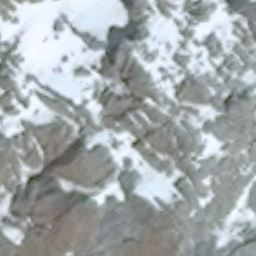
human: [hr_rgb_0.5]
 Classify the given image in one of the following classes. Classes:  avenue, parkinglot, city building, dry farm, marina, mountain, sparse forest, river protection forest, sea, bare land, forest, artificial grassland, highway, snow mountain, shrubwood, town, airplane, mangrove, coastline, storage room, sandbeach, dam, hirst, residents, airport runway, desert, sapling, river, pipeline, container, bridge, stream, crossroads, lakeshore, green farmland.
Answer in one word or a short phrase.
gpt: snow mountain